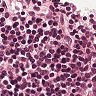
Metastatic tissue present: no